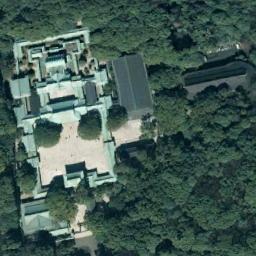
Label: palace